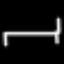
Label: bed